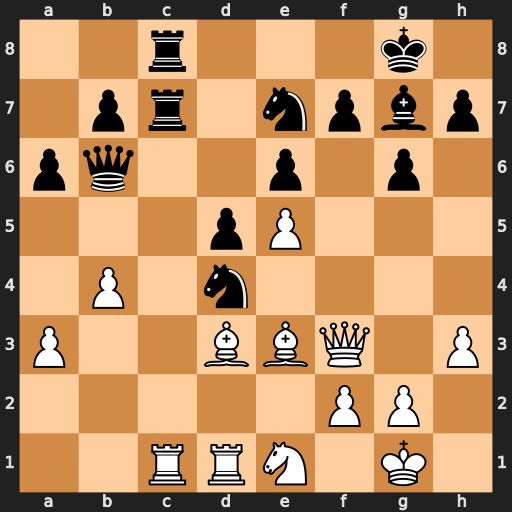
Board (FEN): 2r3k1/1pr1npbp/pq2p1p1/3pP3/1P1n4/P2BBQ1P/5PP1/2RRN1K1
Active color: w
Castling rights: -
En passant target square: -
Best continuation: Bxd4 Qxd4 Rxc7 Rxc7 Bxg6